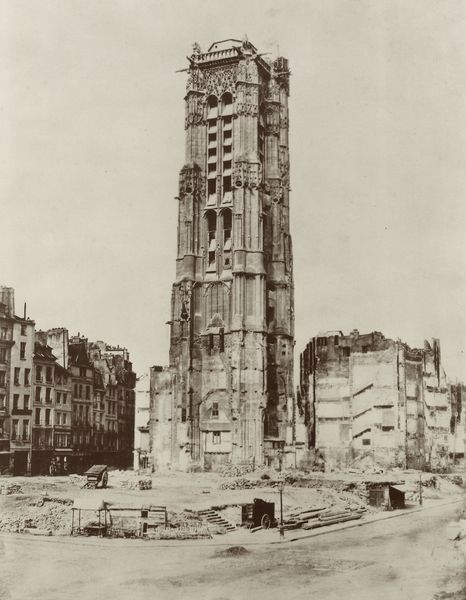
Titel: Der St. Jacques Turm
Künstler: Edouard-Denis Baldus
Schlagwörter: himmel, weiß, kirchturm, stadt, braun, fenster, frankreich, grau, laterne, laternen, paris, schwarz, strasse, dach, gebäude, haus, wand, architektur, barock, stein, steine, tod, häuser, hütte, kirche, gotik, karren, turm, fassade, fassaden, wohnhäuser, grafik, platz, sepia, auto, rad, schutt, wagen, krieg, treppe, treppen, trümmer, zerstörung, stufen, foto, fotografie, photographie, escalier, ruine, berlin, glockenturm, bomben, gauben, abbruch, schwarzweiss, deichsel, ruinen, kathedrale, photo, glocke, gotisch, straßenlaterne, schwart, zerstört, etagen, himel, dresden, gravure, stockwerke, aufnahme, bau, masswerk, campanile, clocher, ville, abriss, bauwerk, aufbau, baustelle, incendie, strassenlaternen, maisons, brandmauer, gesimse, fragmente, neugotik, neugotisch, chatelet, dokumentation, historistisch, köln, hamburg, gothique, église, nachkriegszeit, bombe, schäden, weltkrieg, beschädigt, überreste, mahnmal, kirchplatz, tour, tour saint jacques, zweiter weltkrieg, runie, zweiter, kriegsschäden, guerre, kirchenruine, rest, religion, rue, immeuble, charette, brache, travaux, aufgeräumt, gedächtniskriche, gothique flamboyant, kaiser wilhelm gedächtniskirch, rivoli, vieux paris, grundmauern, maaswerk, ruines, immeubles, destruction, place, zerstlrt, abustelle, zerst¨rung, rues, bschädigt, etegen, grundmauer, lancette, médiévale, gedächniskirche, gedächtniskirche, zerbomt, zerstörte stadt, zerstörte kirche